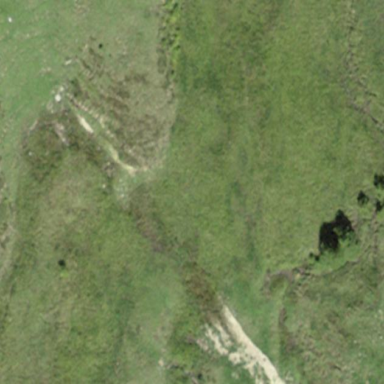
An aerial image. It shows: Fen wetland area.